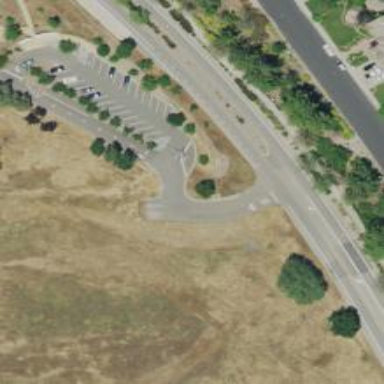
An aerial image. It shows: Parking space.